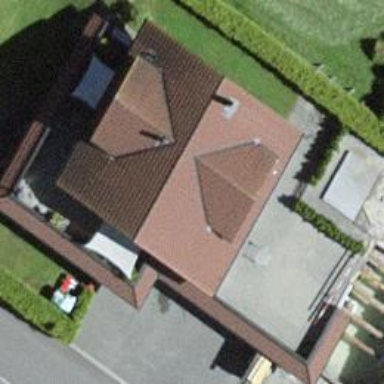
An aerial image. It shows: Simple house.